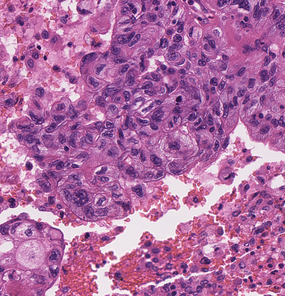
Tumor epithelial tissue: yes
Tumor-associated stroma tissue: no
Normal tissue: no